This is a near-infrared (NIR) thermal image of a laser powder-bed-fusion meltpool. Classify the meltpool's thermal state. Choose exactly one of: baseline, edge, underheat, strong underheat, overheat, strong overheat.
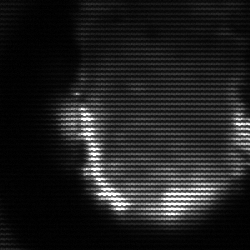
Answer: baseline